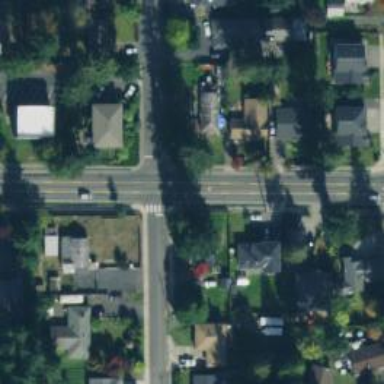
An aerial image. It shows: Uncontrolled and marked road crossing.